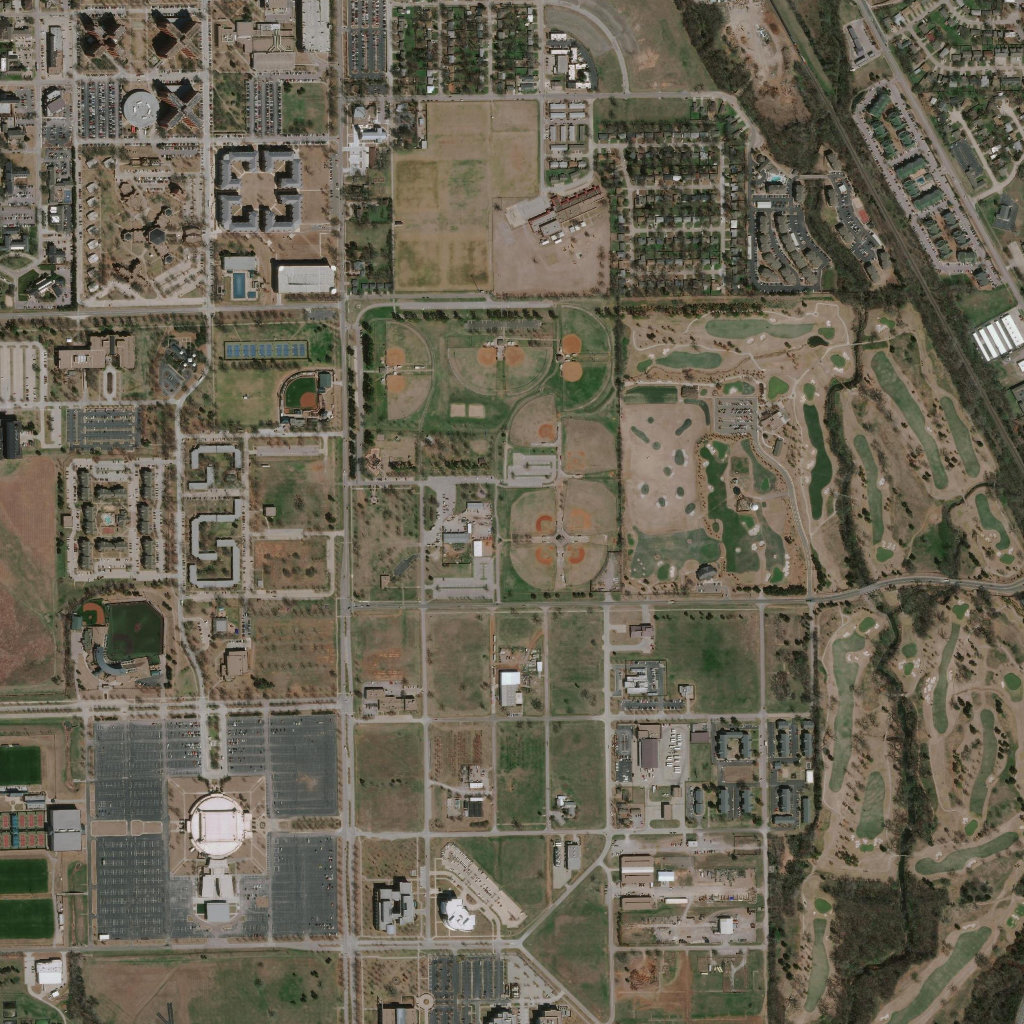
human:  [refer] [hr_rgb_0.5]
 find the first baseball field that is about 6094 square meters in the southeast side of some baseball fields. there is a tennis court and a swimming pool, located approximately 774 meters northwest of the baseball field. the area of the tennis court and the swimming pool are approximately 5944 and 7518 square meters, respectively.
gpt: <box>[[55, 52, 59, 57, 0]]</box>

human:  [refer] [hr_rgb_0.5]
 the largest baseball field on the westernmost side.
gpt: <box>[[10, 58, 16, 64, 0]]</box>

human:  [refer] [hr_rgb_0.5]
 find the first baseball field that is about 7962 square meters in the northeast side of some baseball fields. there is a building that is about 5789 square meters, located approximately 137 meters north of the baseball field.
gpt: <box>[[54, 29, 59, 34, 0]]</box>